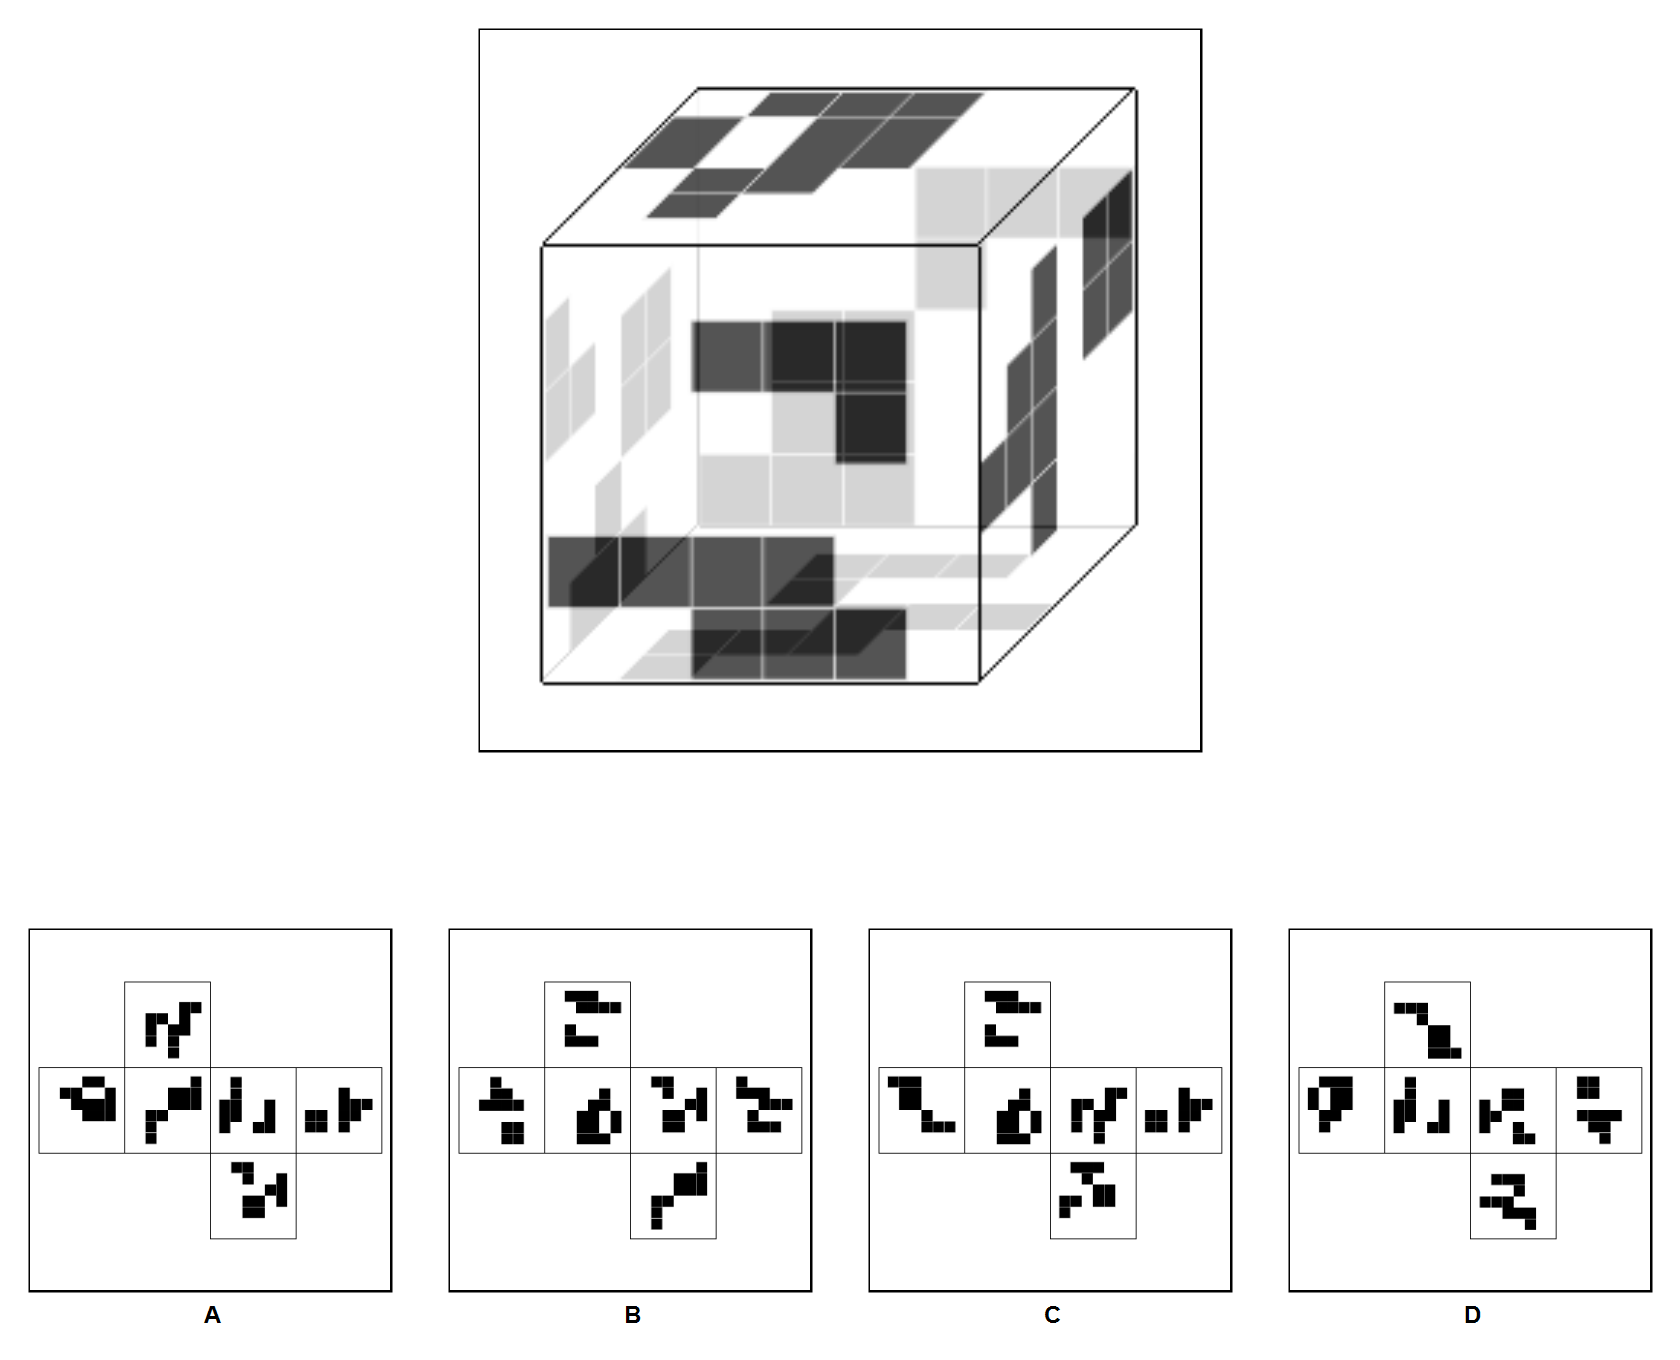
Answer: B